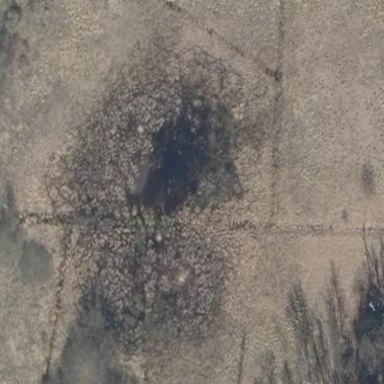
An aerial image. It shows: Swampy wetland area.